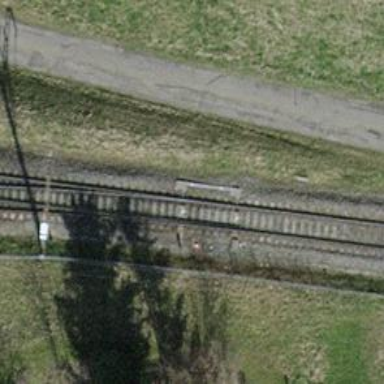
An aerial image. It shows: Single railway track with electrified contact line.